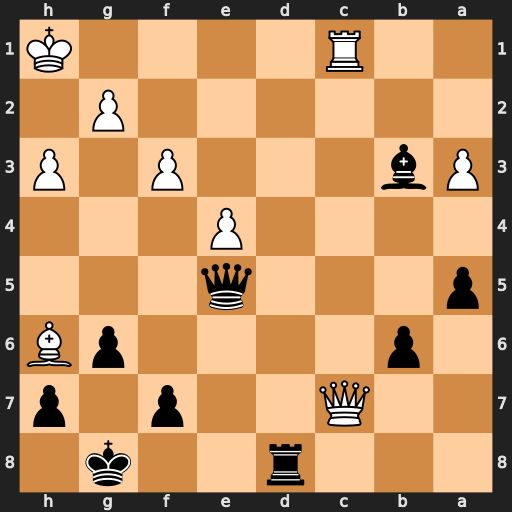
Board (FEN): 3r2k1/2Q2p1p/1p4pB/p3q3/4P3/Pb3P1P/6P1/2R4K
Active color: b
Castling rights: -
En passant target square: -
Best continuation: Rd1+ Rxd1 Qxc7